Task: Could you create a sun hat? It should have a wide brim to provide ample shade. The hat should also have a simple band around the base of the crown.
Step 114:
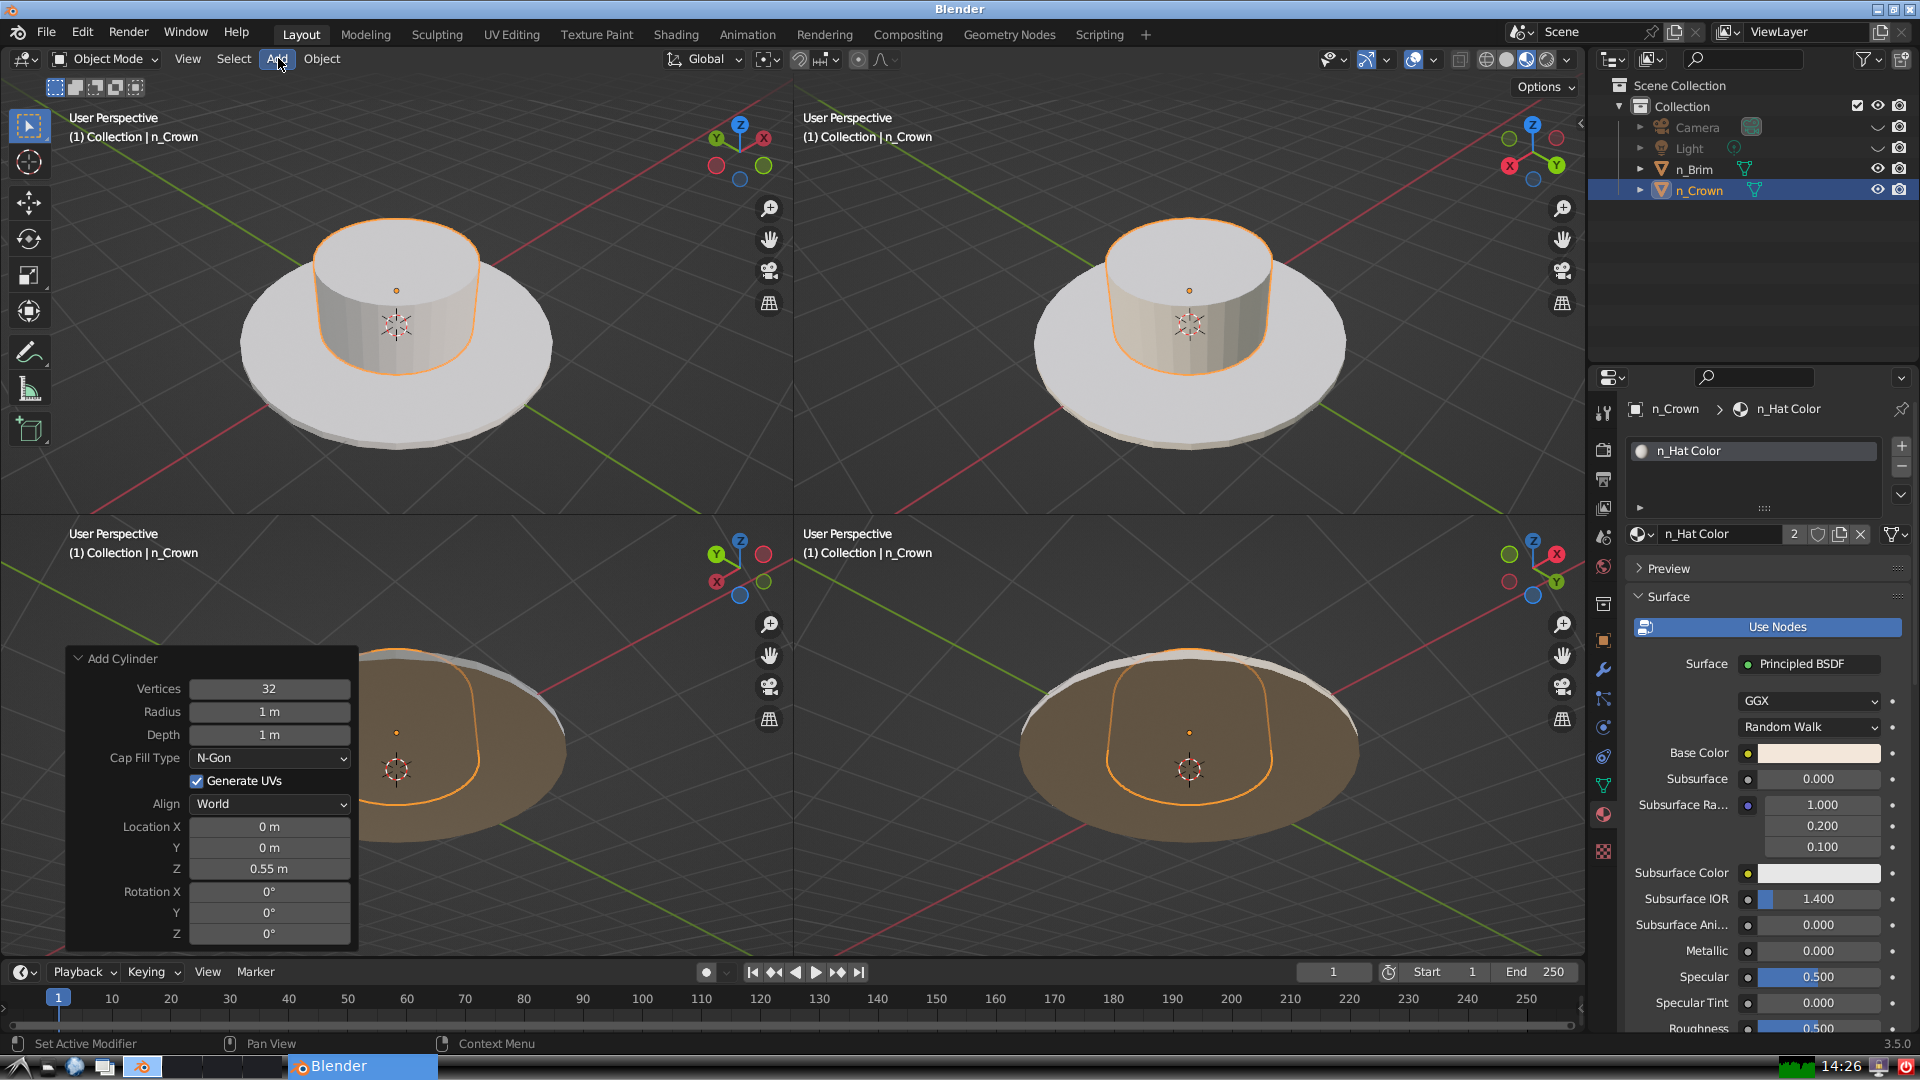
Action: click: no